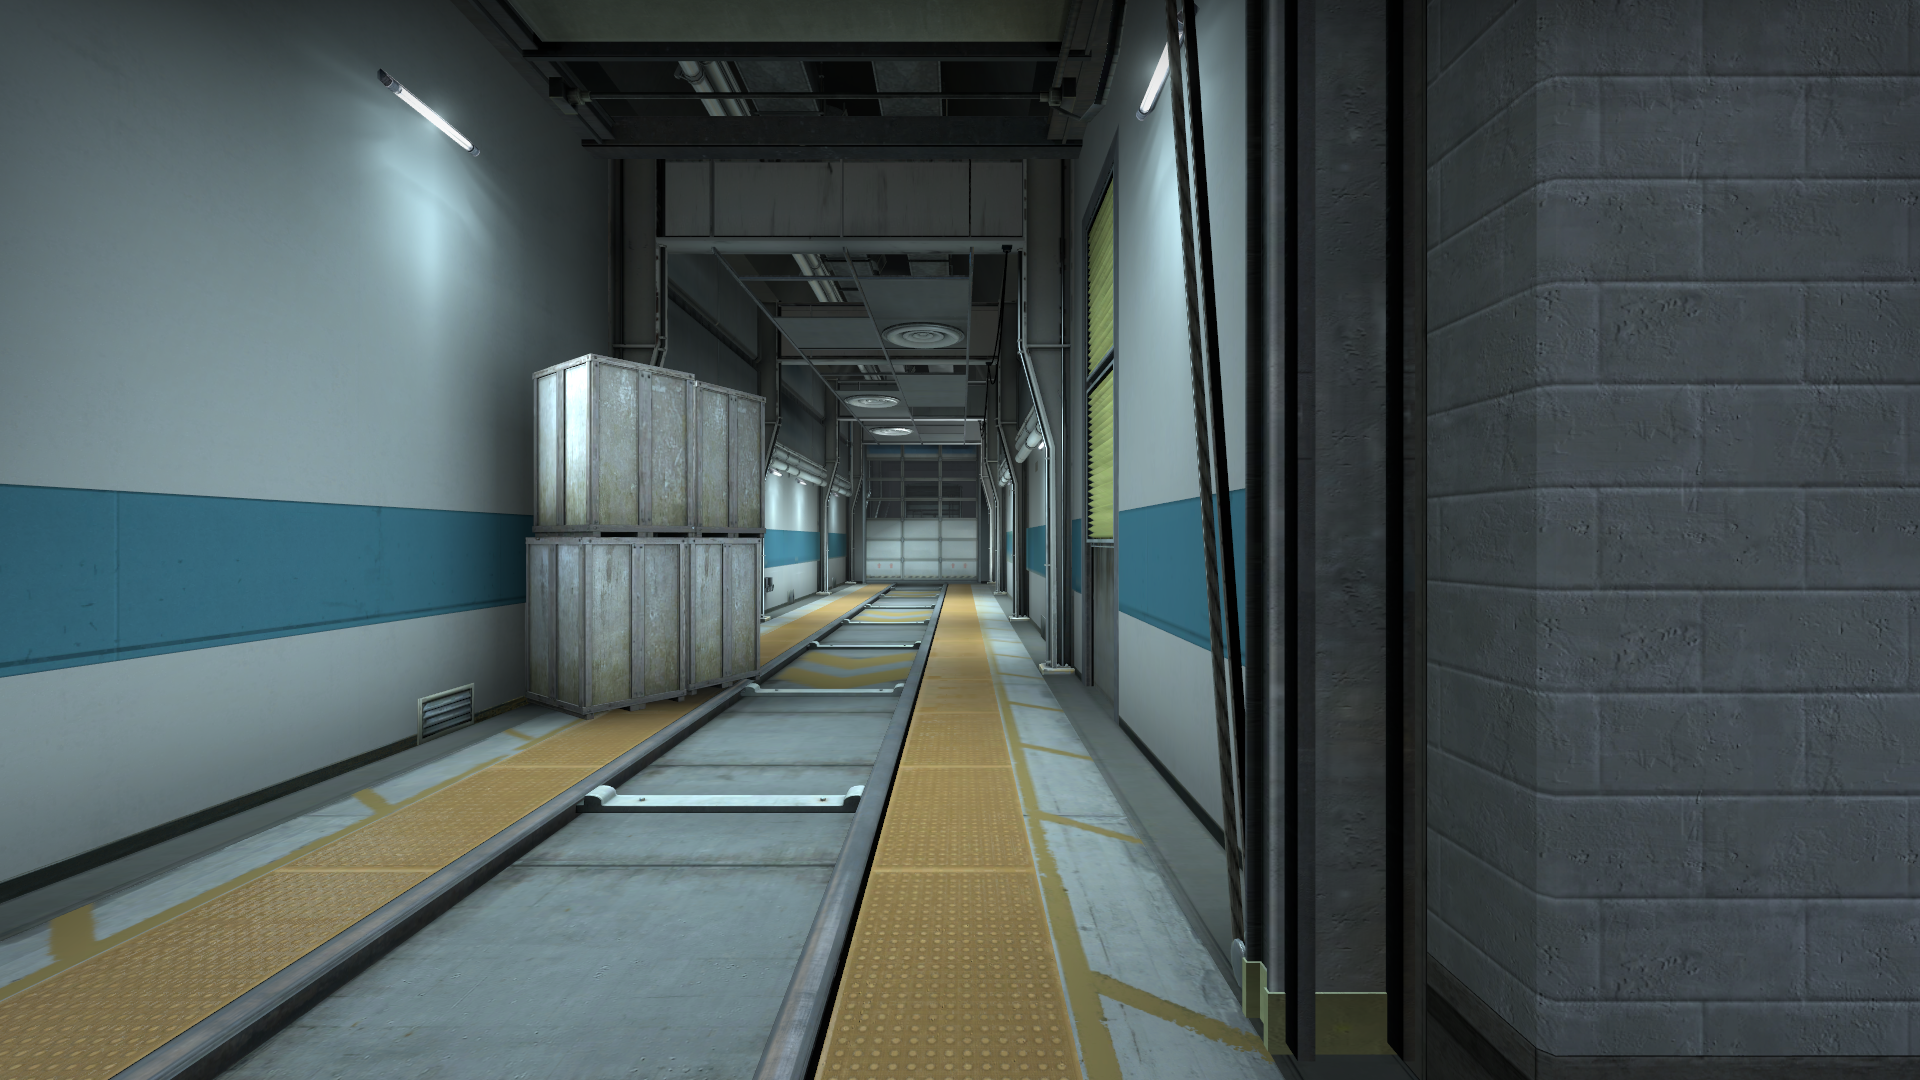
Map: de_train